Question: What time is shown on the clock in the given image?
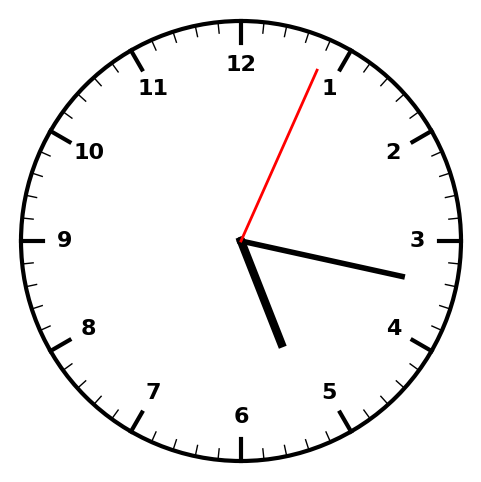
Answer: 05:17:04